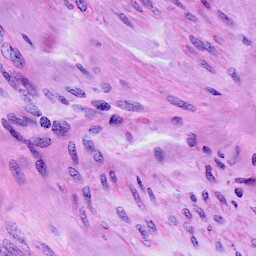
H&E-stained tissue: Cervix